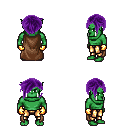
a pixel art fantasy rpg character, male body template, orc, green skin, brown cape, gold greaves, purple pixie cut hairstyle, gold gloves, four views (front, back, left, right), 2x2 character sprite sheet, small pixel art, hard edges, no anti-aliasing